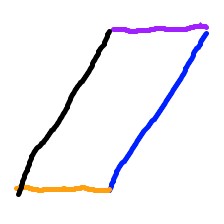
Shape: parallelogram